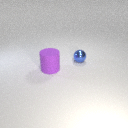
small blue metal sphere behind large purple rubber cylinder